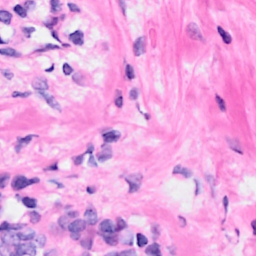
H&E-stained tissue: Breast